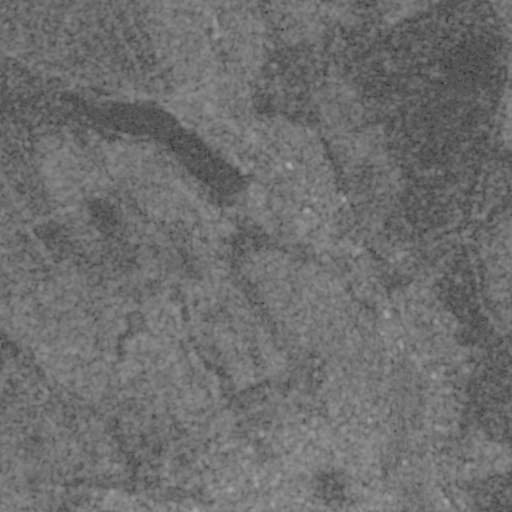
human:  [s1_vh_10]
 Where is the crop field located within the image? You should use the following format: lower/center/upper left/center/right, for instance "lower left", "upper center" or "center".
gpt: The crop field is located in the upper right of the image.
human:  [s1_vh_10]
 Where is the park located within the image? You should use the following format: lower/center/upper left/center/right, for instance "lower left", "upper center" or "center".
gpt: The park is located in the lower right of the image.
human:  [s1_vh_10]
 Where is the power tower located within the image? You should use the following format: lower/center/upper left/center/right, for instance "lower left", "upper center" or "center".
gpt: The power tower is located in the lower of the image.
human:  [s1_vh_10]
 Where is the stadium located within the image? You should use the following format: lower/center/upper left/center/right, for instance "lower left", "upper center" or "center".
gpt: The stadium is located in the lower center of the image.
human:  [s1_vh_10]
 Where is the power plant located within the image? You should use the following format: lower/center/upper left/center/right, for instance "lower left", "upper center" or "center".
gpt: There is no power plant in the image.

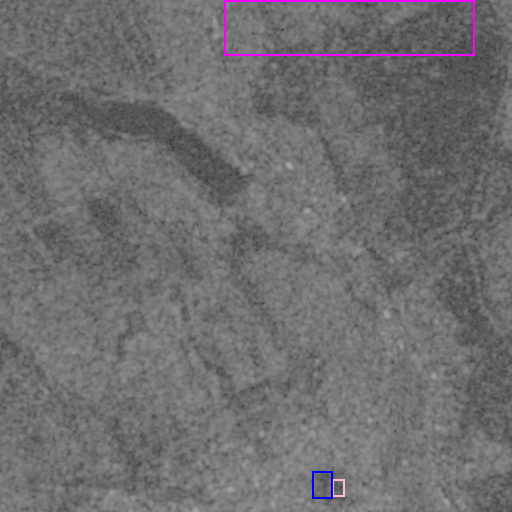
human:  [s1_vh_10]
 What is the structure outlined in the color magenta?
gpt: The structure outlined in magenta is a crop field.
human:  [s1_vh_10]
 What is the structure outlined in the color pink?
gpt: The structure outlined in pink is a park.
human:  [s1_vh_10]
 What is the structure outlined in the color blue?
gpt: The structure outlined in blue is a stadium.
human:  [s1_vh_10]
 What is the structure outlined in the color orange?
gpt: There is no orange outline.